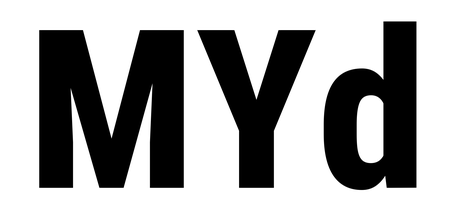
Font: Roboto_Condensed_ExtraBold